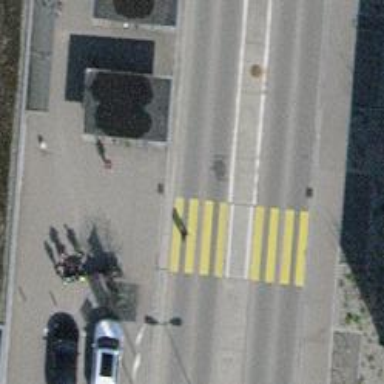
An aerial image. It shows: Kerb barrier.